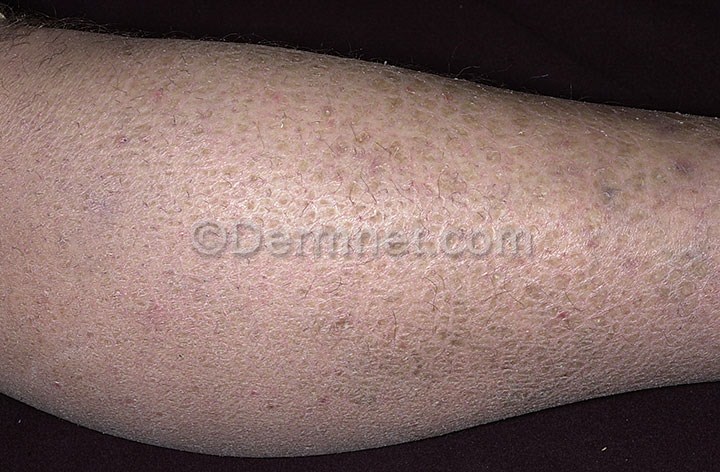
Disease: Atopic Dermatitis Photos